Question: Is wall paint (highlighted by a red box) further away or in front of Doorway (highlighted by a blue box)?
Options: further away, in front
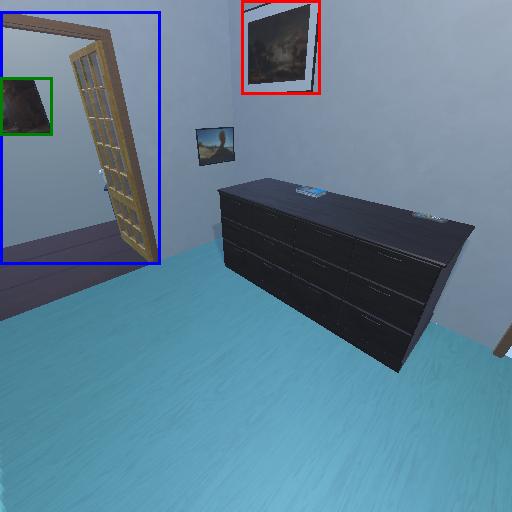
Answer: further away